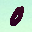
Label: 0